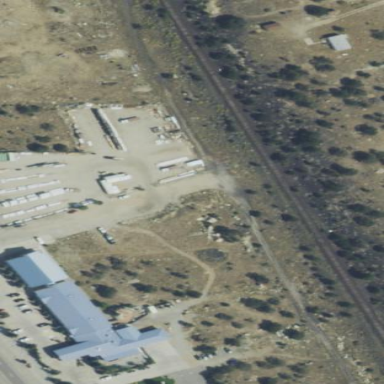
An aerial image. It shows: Lumberyard.